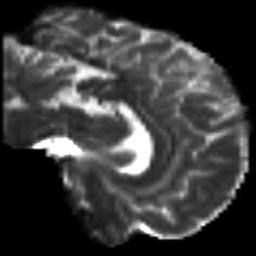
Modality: T2w
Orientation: sagittal
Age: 40
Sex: male
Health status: ill
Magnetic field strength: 3 T
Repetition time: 9 s
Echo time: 0.093 s